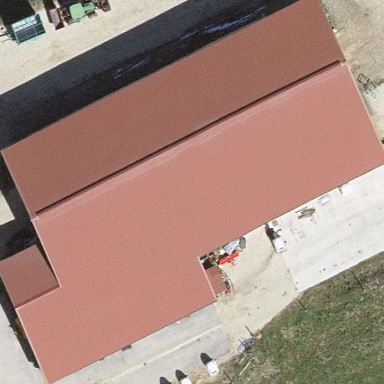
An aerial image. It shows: Farm auxiliary building.